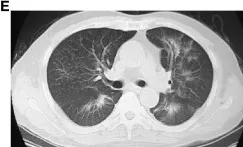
(E) Image after 7 days of corticosteroid pulse therapy. The extent of CIP was reduced.
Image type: radiology (ct)